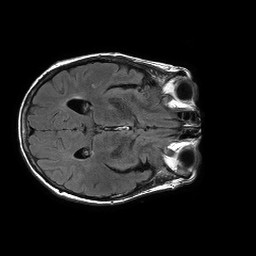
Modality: FLAIR
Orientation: axial
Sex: female
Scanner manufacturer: philips
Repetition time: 11 s
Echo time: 0.125 s